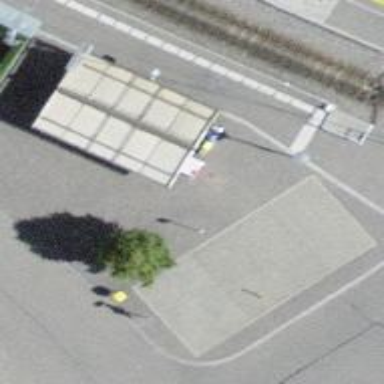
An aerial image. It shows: Railway halt station for public transport.